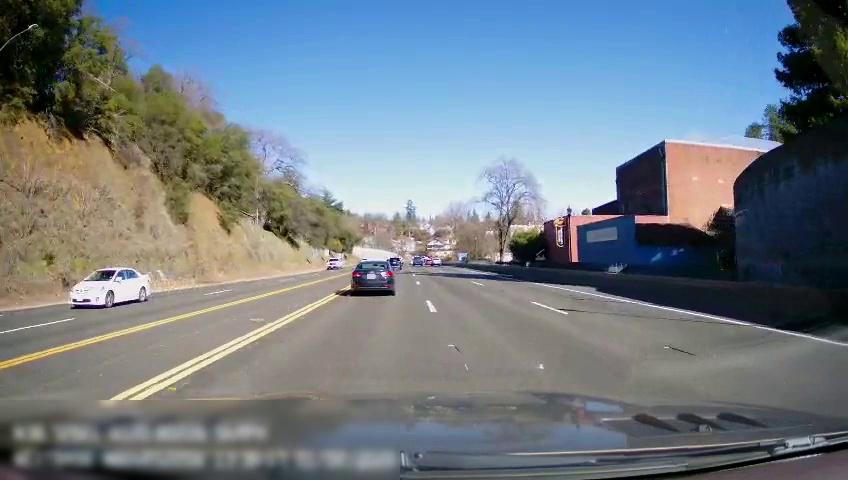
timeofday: Day
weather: Sunny
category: Drivable Space
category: Drivable Space
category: Vehicles | Car
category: Vehicles | SUV
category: Vehicles | Truck
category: Vehicles | Truck
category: Vehicles | Car
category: Vehicles | Truck
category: Lanes | Current Lane
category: Lanes | Current Lane
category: Lanes | Alternate Lane
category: Lanes | Alternate Lane
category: Lanes | Opposite Lane
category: Lanes | Opposite Lane